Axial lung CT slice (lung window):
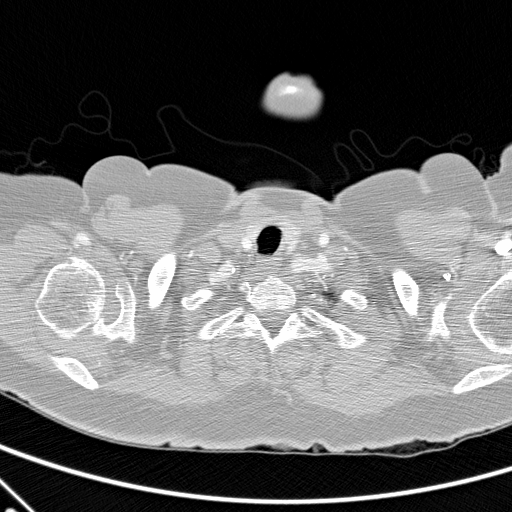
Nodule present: no